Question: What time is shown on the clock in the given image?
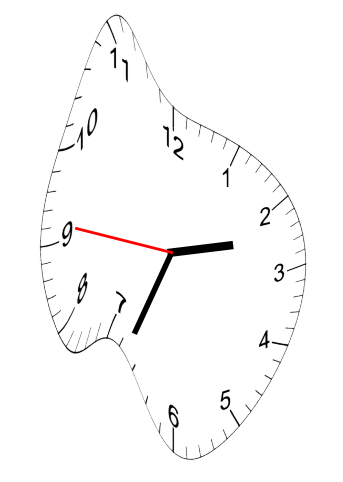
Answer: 02:33:46